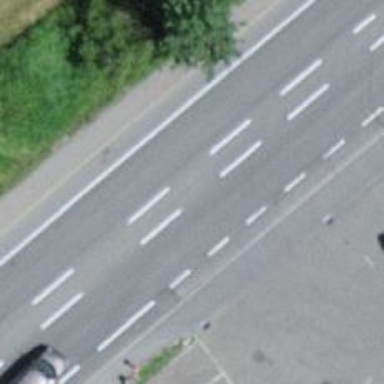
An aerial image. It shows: Primary highway with asphalt surface. It has sidewalks on both sides and exclusive cycle lanes.